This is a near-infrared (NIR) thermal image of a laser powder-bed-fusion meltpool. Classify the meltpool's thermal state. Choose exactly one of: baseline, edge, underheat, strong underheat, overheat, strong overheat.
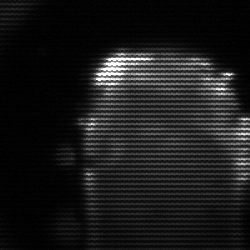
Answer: baseline